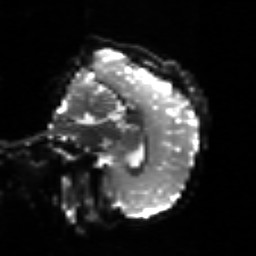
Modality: sbref
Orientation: sagittal
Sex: female
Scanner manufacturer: siemens
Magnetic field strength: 3 T
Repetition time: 5 s
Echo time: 0.071 s